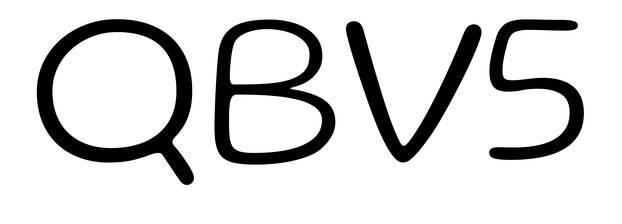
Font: Gluten_ExtraLight